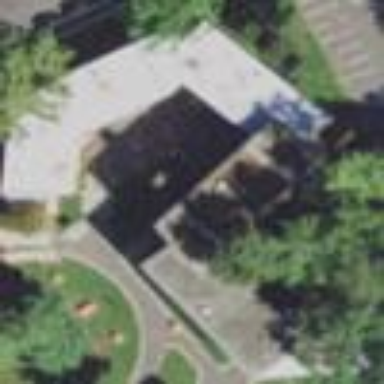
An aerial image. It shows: Dormitory building.